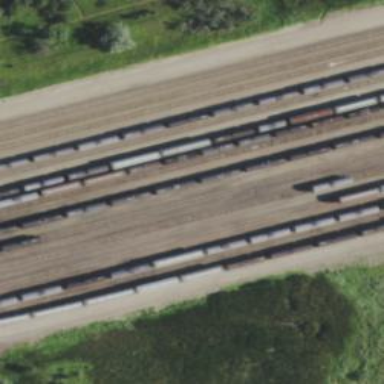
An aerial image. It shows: Railway yard.